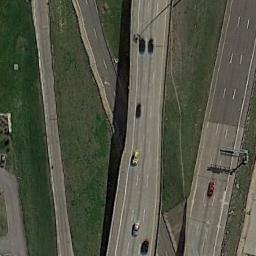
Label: overpass